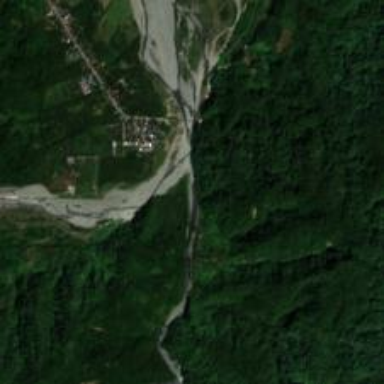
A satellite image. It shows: Beautiful view of river.